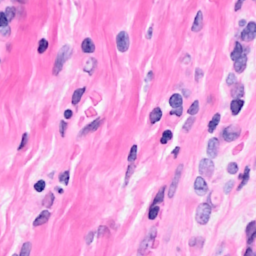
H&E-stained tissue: Breast